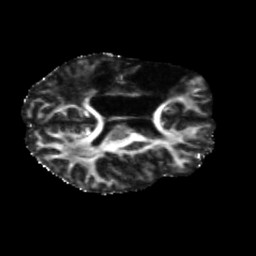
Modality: FA
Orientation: axial
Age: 46
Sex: male
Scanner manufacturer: siemens
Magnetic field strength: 3 T
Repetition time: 5.47 s
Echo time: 0.0854 s